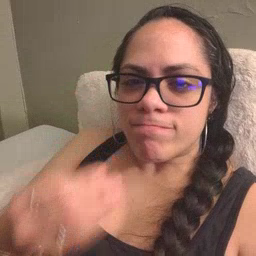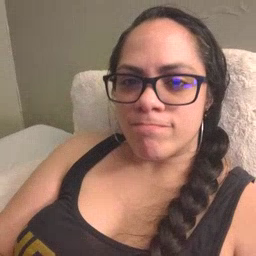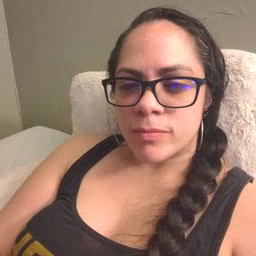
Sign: nap